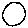
Label: circle